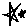
Label: star